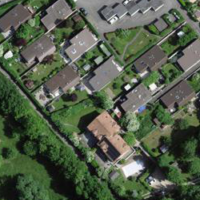
EUNIS habitat code: 54
Species observed at this site:
Equisetum arvense
Plantago lanceolata
Sonchus asper
Aegopodium podagraria